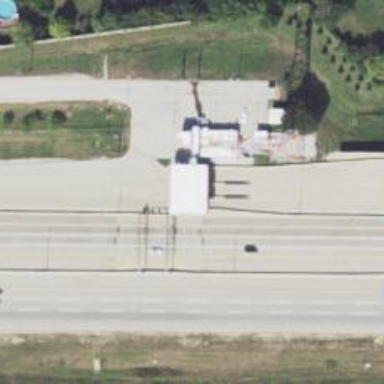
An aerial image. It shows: Toll gantry on the road.